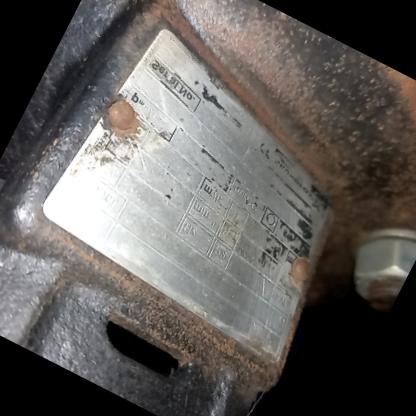
Klasa: tabliczka-znamionowa